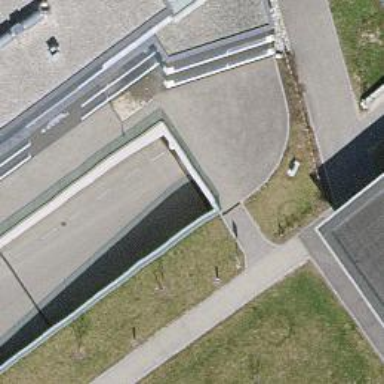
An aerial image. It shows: Parking entrance.